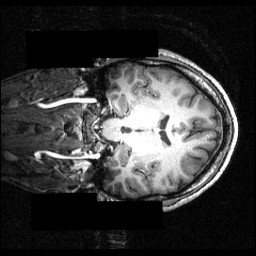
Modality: T1w
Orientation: coronal
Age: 21
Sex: male
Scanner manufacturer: siemens
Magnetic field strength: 3.951 T
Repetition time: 1.5 s
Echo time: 0.00335 s